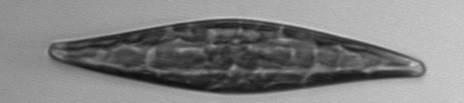
Label: Pleurosigma